Question: I have a masked textbox with input mask as A-00-<PHONE>
It gets data from database. Like

Is there any way to set caret position to specific position as mentioned above?
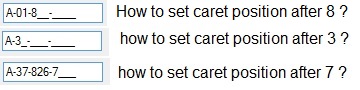
Answer: After optimizing my codes, my logic is to move caret at desired location, independen of mask, And remove string after that location..
'''
''' <summary>
''' Set Caret Position to specific location and remove data After given Location
''' </summary>
''' <param name="MaskedTb"> Masked textbox</param>
''' <param name="Loct99">Location (Index) after which remove occured and caret is set</param>
''' <remarks></remarks>
Public Sub FocsToMaskedTb( MaskedTb As MaskedTextBox, ByVal Loct99 As Integer)
If MaskedTb.Text.Length >= Loct99 Then
MaskedTb.Text = MaskedTb.Text.Remove(Loct99)
End If
MaskedTb.SelectionStart = MaskedTb.MaskedTextProvider.LastAssignedPosition + 1
'' I am using MaskedTextProvider Property
'' If there is nothing in TextBox, MaskedTb.MaskedTextProvider.LastAssignedPosition = -1
End Sub
'''